Field crop: maize
Growth stage: 2
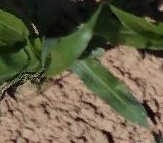
Species: maize